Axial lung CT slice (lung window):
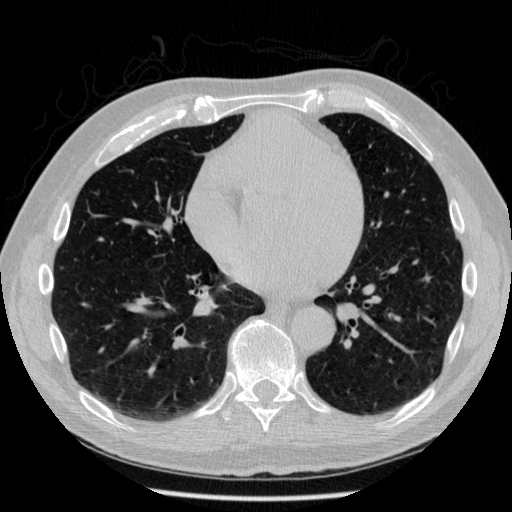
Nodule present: no